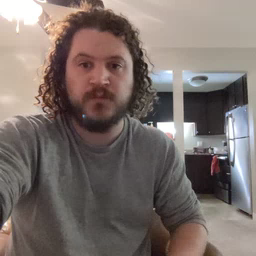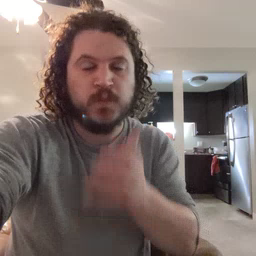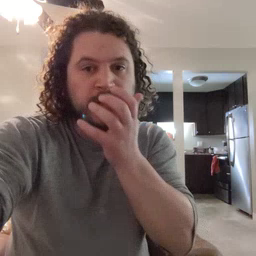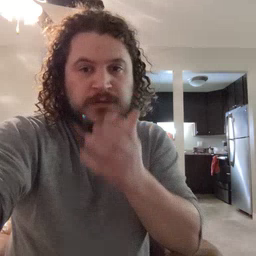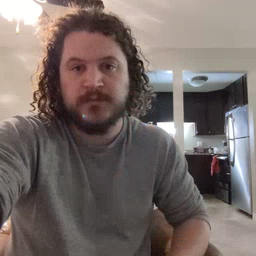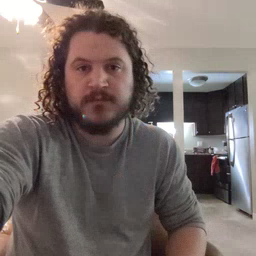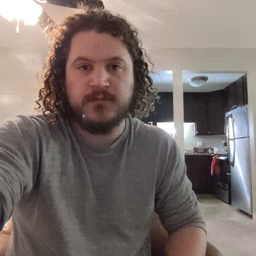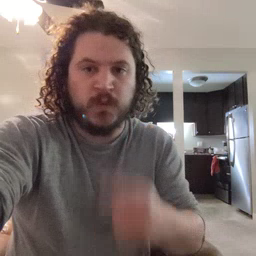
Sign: grass